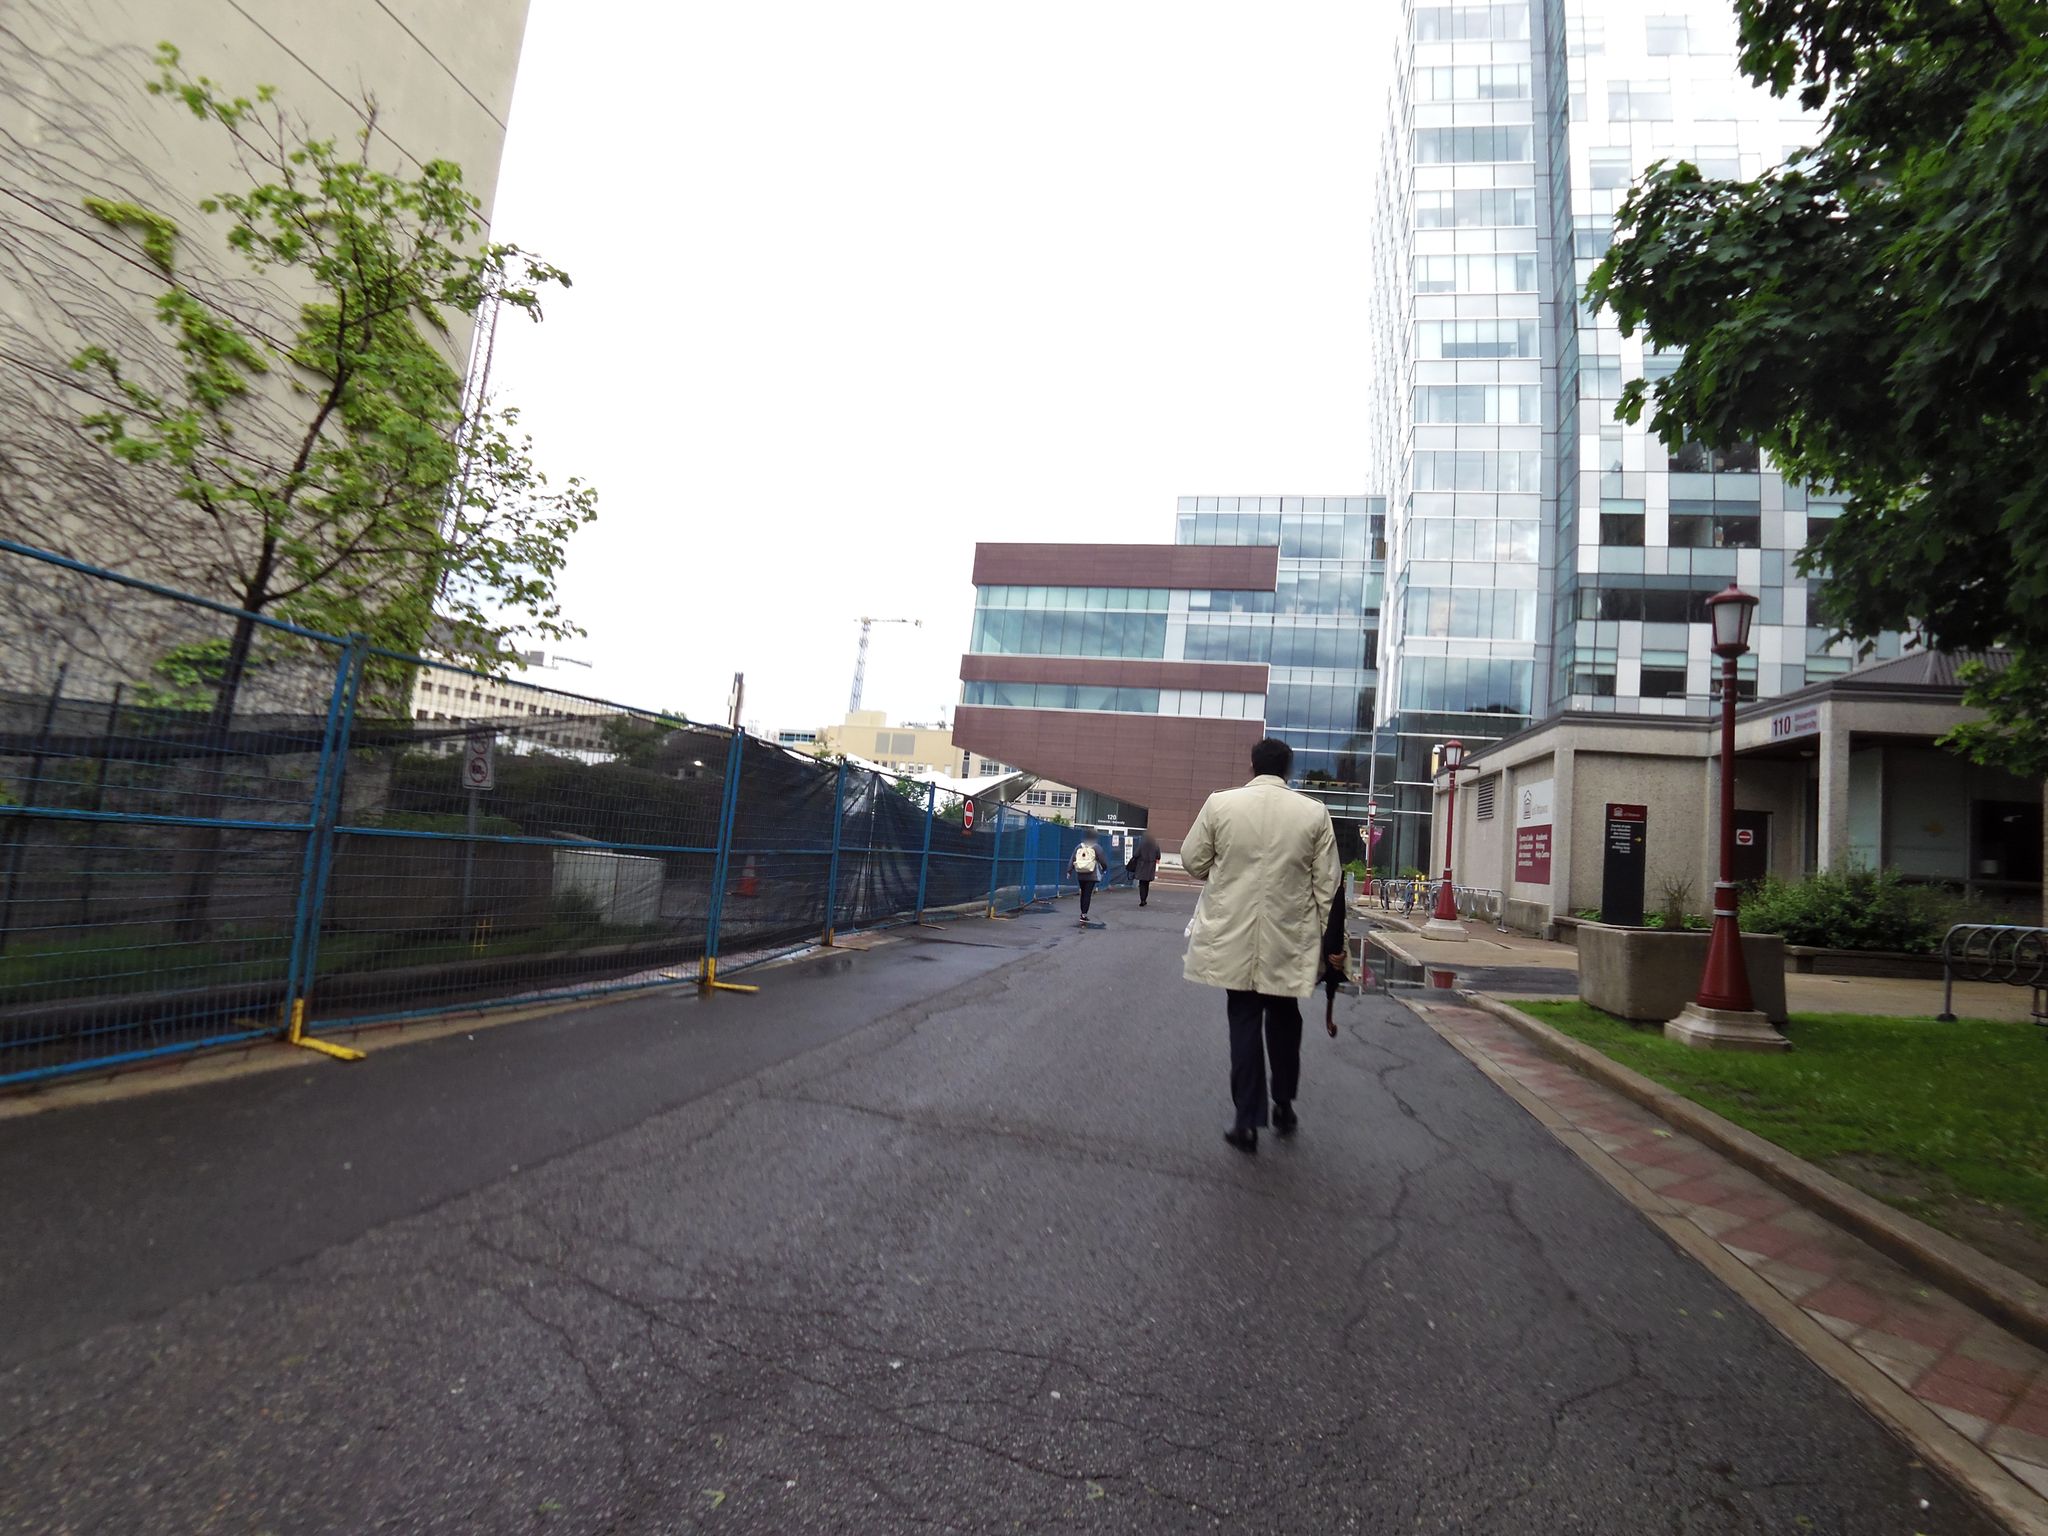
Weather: cloudy
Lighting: day
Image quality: good
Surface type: walking surface
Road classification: pedestrian
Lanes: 2
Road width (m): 5
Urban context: urban centre
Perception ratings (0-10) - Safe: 2.04, Lively: 5.56, Beautiful: 7.81, Boring: 3.79, Depressing: 5.22, Wealthy: 2.37